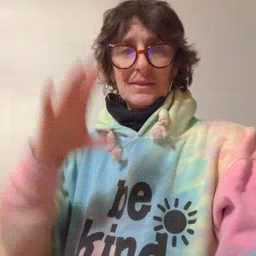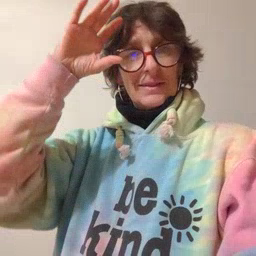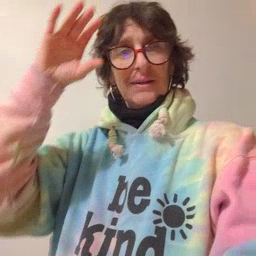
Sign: sun